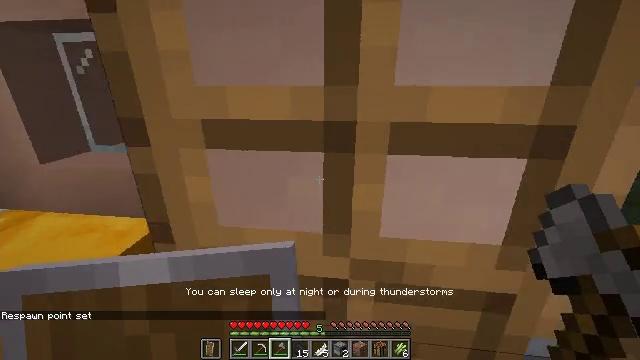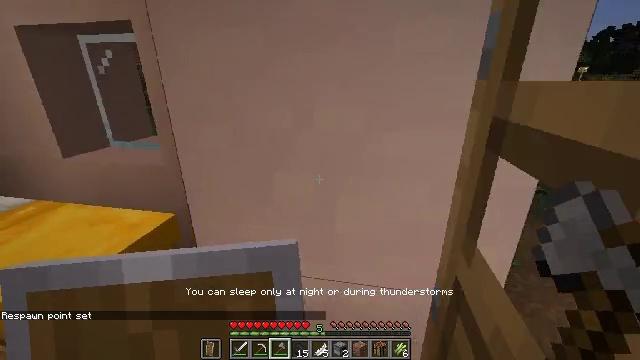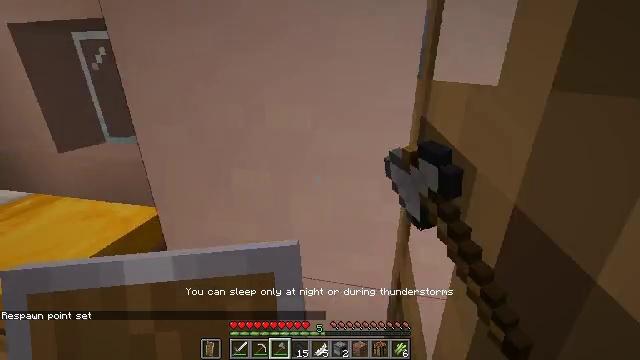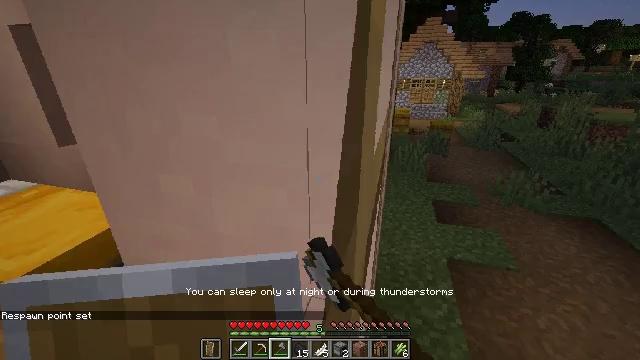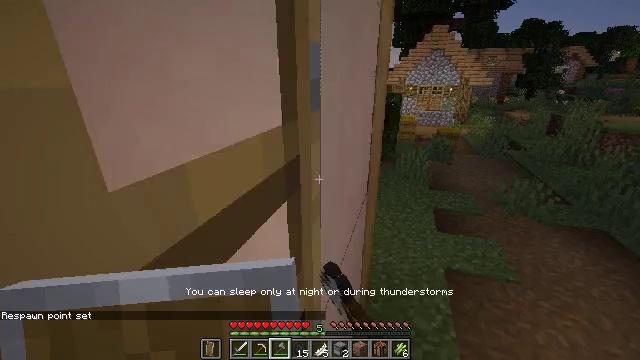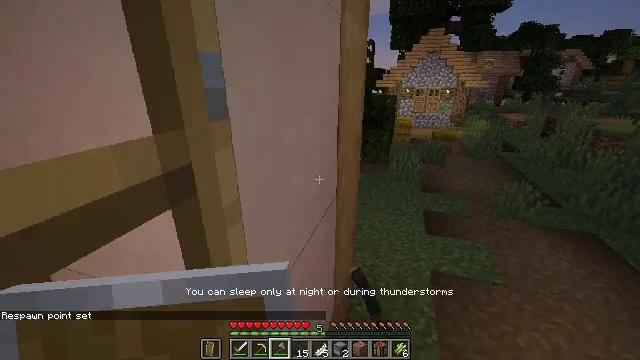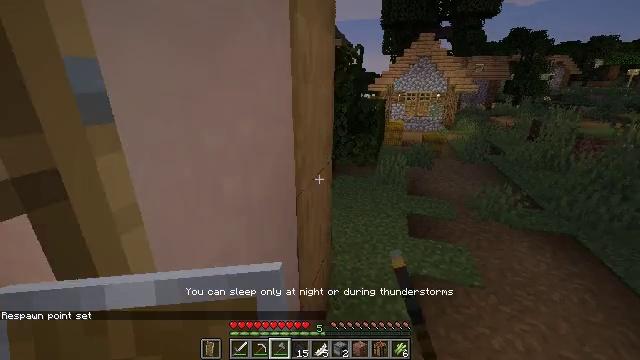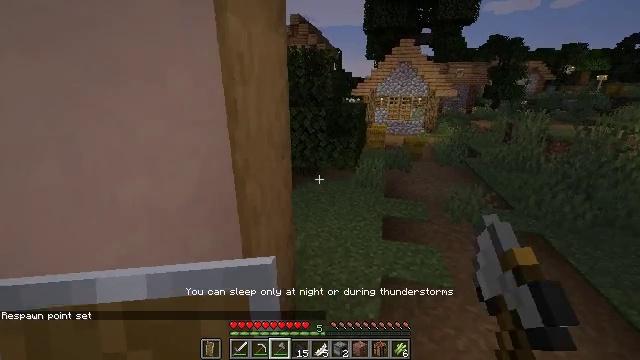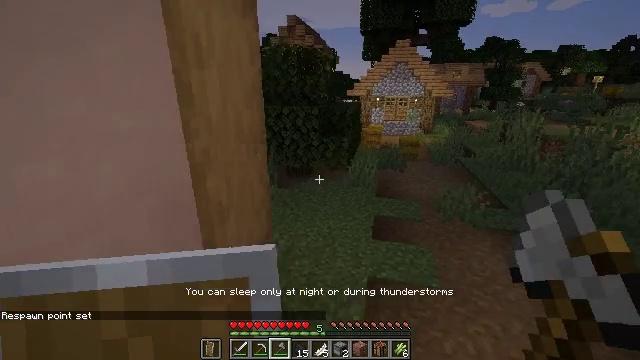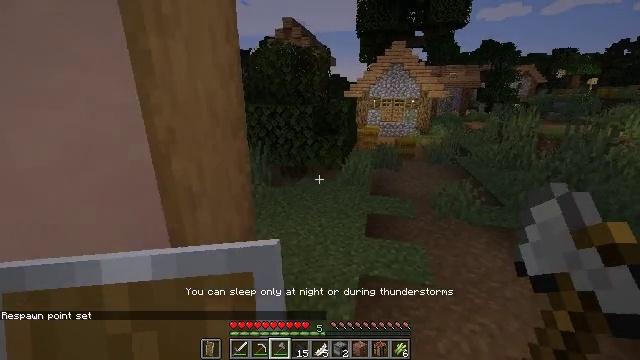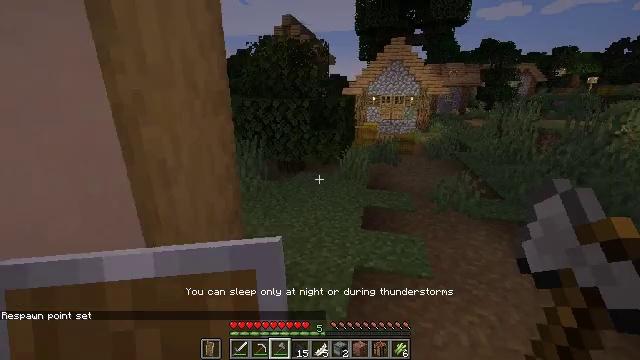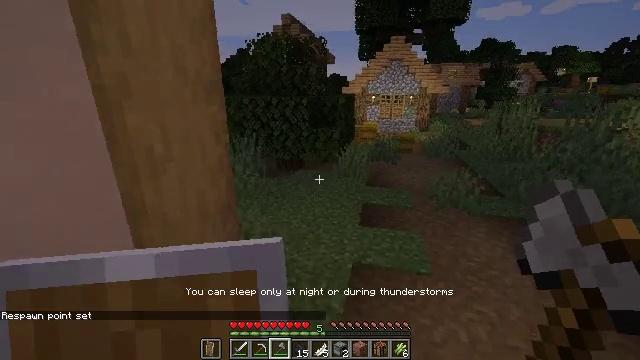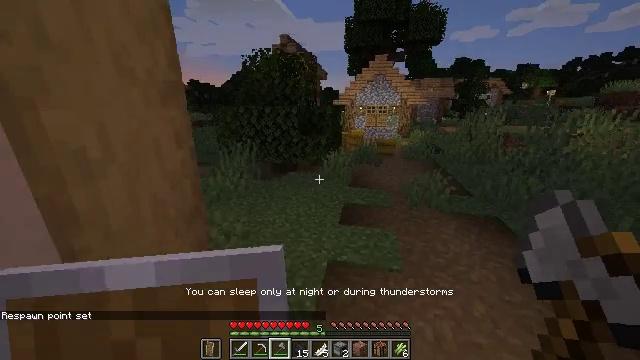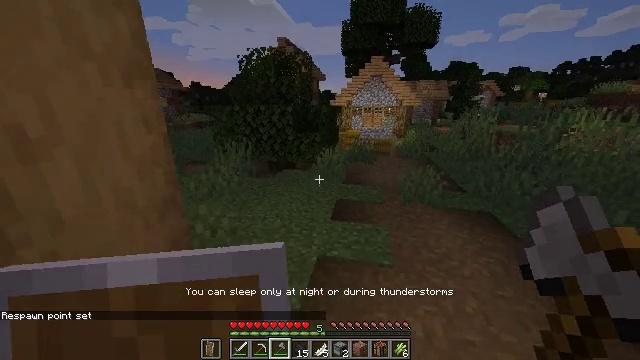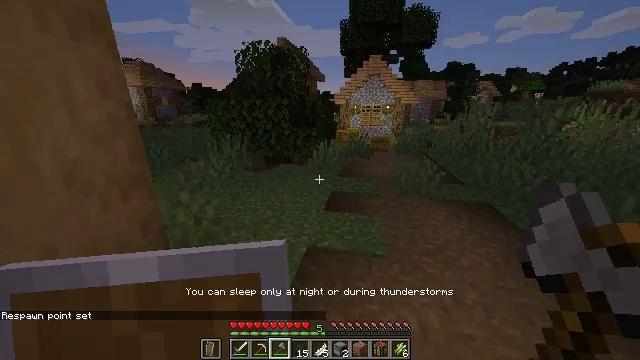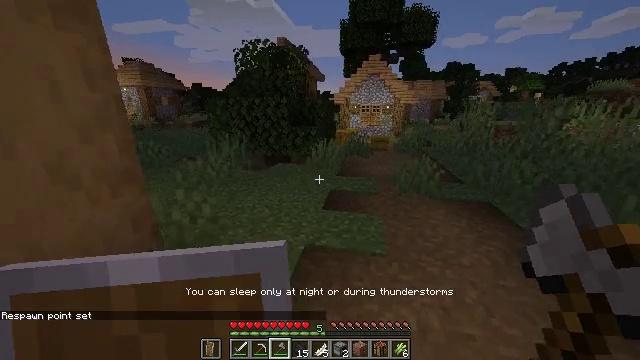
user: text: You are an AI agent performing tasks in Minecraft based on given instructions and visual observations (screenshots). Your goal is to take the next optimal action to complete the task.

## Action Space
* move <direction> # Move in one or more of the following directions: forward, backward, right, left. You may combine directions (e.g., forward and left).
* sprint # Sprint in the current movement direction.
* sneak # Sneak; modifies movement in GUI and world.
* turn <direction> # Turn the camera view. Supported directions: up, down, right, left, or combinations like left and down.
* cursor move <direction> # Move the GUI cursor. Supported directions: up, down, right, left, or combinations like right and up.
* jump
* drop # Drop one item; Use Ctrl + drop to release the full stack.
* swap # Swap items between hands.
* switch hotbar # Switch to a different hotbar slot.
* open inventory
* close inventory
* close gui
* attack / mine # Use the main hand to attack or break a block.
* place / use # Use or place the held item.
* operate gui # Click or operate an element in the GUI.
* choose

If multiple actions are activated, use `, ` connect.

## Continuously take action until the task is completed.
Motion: motion action
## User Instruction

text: Get wheat from the farmland.
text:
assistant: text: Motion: move right, turn left, use / place
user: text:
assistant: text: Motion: move right, turn left, use / place
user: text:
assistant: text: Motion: move right, turn left and down, use / place
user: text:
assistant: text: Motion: move right, turn left and up
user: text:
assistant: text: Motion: move right
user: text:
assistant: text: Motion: move right, turn right
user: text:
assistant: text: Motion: move forward and move right, turn right
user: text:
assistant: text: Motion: move forward and move right
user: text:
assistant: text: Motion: move forward and move right
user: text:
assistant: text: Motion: move forward and move right, sprint
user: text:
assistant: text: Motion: move forward and move right, sprint
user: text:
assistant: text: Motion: move forward and move right, sprint
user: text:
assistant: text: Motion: move forward and move right, sprint
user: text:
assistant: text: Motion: move forward, sprint
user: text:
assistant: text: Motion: move forward, sprint
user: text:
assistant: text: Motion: move forward, sprint
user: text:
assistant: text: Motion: move forward, sprint
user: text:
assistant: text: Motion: move forward and move right, sprint
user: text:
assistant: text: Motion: move forward and move right, sprint
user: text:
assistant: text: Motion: move forward and move right, sprint, turn right
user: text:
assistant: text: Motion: move forward and move right, sprint, turn right, jump
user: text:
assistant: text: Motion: move forward and move right, sprint, jump
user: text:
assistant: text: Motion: move forward and move right, sprint, jump
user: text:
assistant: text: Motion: move forward and move right, sprint, jump
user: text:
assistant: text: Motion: move forward, sprint, jump
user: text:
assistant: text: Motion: move forward, sprint, jump
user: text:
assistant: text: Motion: move forward, sprint, jump
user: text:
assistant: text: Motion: move forward, sprint, jump
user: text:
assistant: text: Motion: move forward, sprint, jump
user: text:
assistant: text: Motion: move forward, sprint, jump